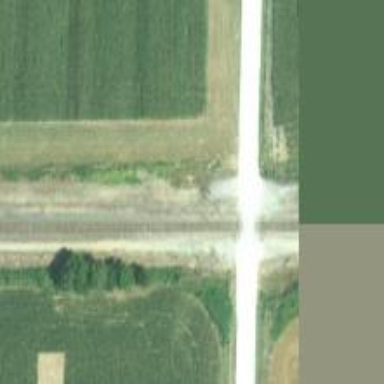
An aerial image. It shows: Level crossing along the railway.